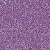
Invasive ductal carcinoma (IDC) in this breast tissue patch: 1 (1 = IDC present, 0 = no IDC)